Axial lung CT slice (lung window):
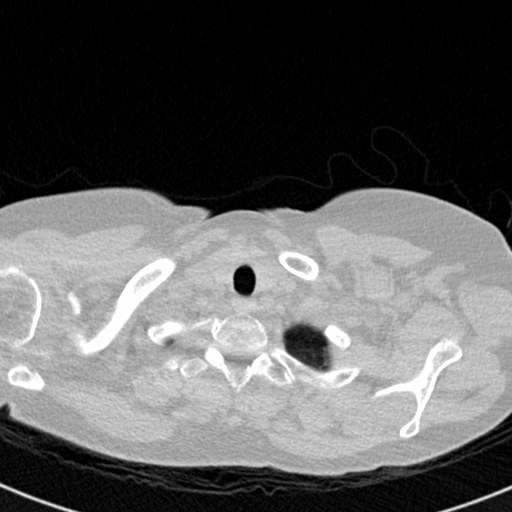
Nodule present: no